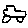
Label: car